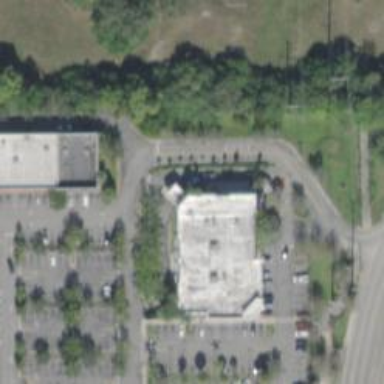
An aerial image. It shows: Pharmacy providing healthcare services.